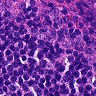
Metastatic tissue present: no